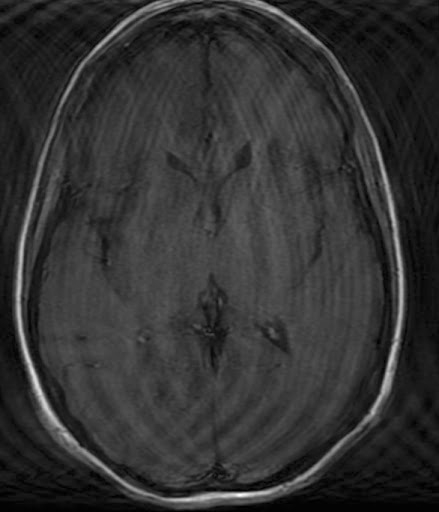
Label: notumor